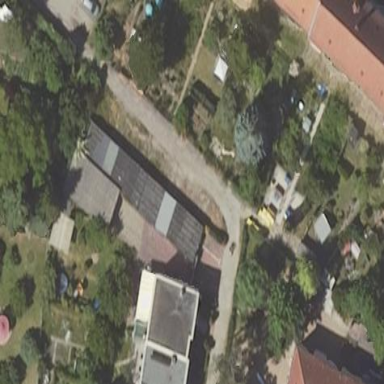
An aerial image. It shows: Shed building.